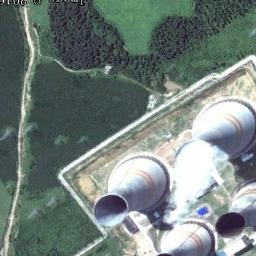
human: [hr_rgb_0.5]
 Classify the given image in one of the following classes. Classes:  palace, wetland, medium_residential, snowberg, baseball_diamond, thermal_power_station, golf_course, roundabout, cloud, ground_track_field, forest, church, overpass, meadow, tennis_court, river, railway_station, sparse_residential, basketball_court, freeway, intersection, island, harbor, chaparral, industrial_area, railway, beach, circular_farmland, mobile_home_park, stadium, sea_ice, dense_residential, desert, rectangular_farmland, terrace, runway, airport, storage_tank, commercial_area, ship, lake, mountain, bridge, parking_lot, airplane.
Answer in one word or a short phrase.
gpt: thermal_power_station